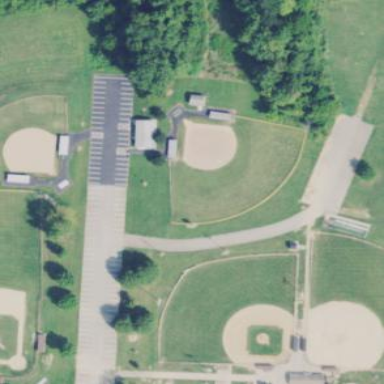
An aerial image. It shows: Baseball pitch for leisure and sports activities.